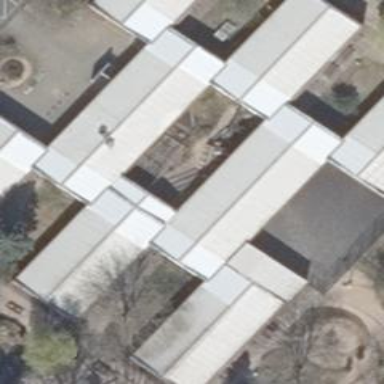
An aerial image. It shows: Kindergarten.